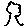
Label: tree